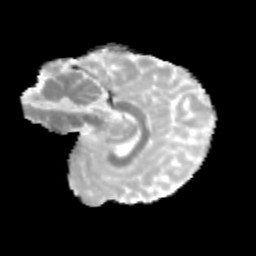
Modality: MD
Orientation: sagittal
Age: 13
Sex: female
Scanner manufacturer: siemens
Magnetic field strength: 3 T
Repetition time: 3.8 s
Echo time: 0.07 s